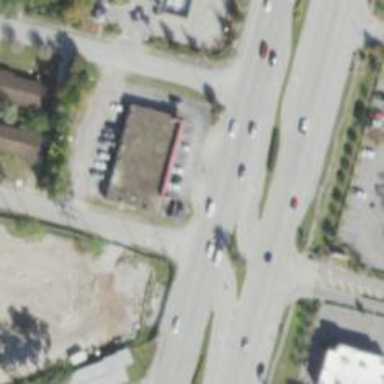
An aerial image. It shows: Marked road crossing.